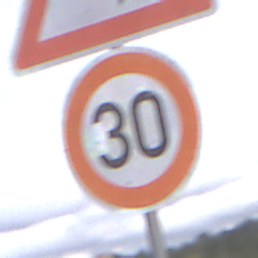
Verkehrszeichen: Geschwindigkeit30
Zusatzzeichen oben: DoppelkurveZunaechstLinks
Umgebung: Outdoor, Suburban
Tageszeit: MorningAfternoon
Wetter: PartlyCloudy
Licht: Natural
Jahreszeit: NotSpecified
Kontrast: LowContrast